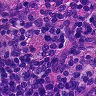
Metastatic tissue present: no